Question: i'm trying to do a simple 3-columns template
This is my CSS code:
'''
#page {
padding: 0px;
height: 100%;
width: 900px;
margin-right: auto;
margin-left: auto;
float: none;
margin-top: 0px;
margin-bottom: 0px;
}
#header {
height: 250px;
width: 900px;
margin-right: auto;
margin-left: auto;
}
#right-column {
float: right;
width: 200px;
}
#left-column {
float: left;
width: 200px;
}
#center-column {
width: 490px;
margin-right: auto;
margin-left: auto;
}
'''
And then my HTML code:
'''
<!DOCTYPE html PUBLIC "-//W3C//DTD XHTML 1.0 Transitional//EN" "http://www.w3.org/TR/xhtml1/DTD/xhtml1-transitional.dtd">
<html xmlns="http://www.w3.org/1999/xhtml">
<head>
<meta http-equiv="Content-Type" content="text/html; charset=utf-8" />
<title>Untitled Document</title></head>
<body>
<div id="page">
<div id="header">
<img src="header.png" width="900" height="250" />
</div>
<div id="page-content">
<div id="left-column">Content for id "left-column" Goes Here</div>
<div id="center-column">Content for id "center-column" Goes Here</div>
<div id="right-column">Content for id "right-column" Goes Here</div>
</div>
</div>
</body>
</html>
'''
What i get is this:

The question is: Why does my right column have this "margin" at the top? Left-column and Center-column are made the same way as center-right columns, but right column has this "margin", how do i fix it?
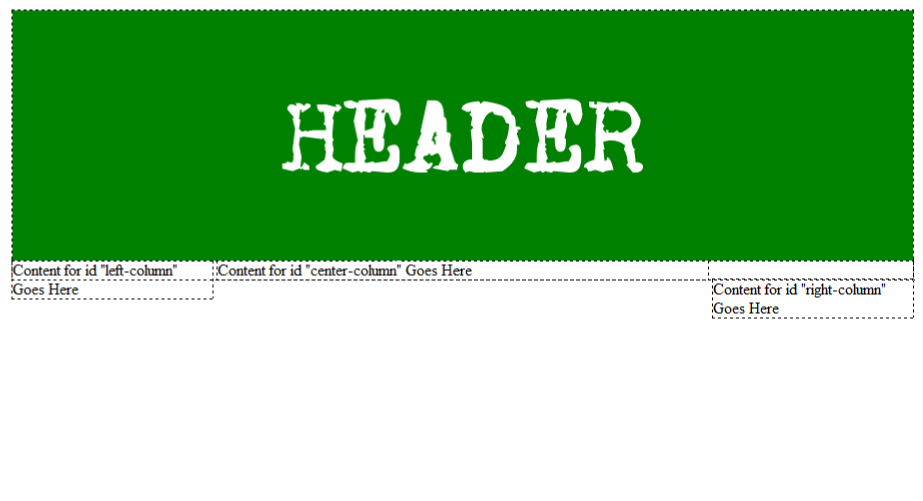
Answer: All the columns should be floating left like so :
'''
#right-column {
float: left;
width: 200px;
}
#left-column {
float: left;
width: 200px;
}
#center-column {
width: 490px;
float:left;
}
'''
See this <URL>.
If you wanted that the page-content height fits the size of the floating content, you should use a <URL> for another example.